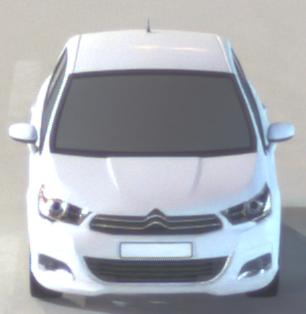
Make: Citroen
Model: C4 VTi 95
Detailed model: C4 (II)
Model produced from: 2012/08
Model produced until: 2013/06
Doors: 5
Color: white
Road condition: dry road
Daytime: night
Contrast: high contrast